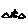
Label: triangle